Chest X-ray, PA view. Patient: 45 years old, sex F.
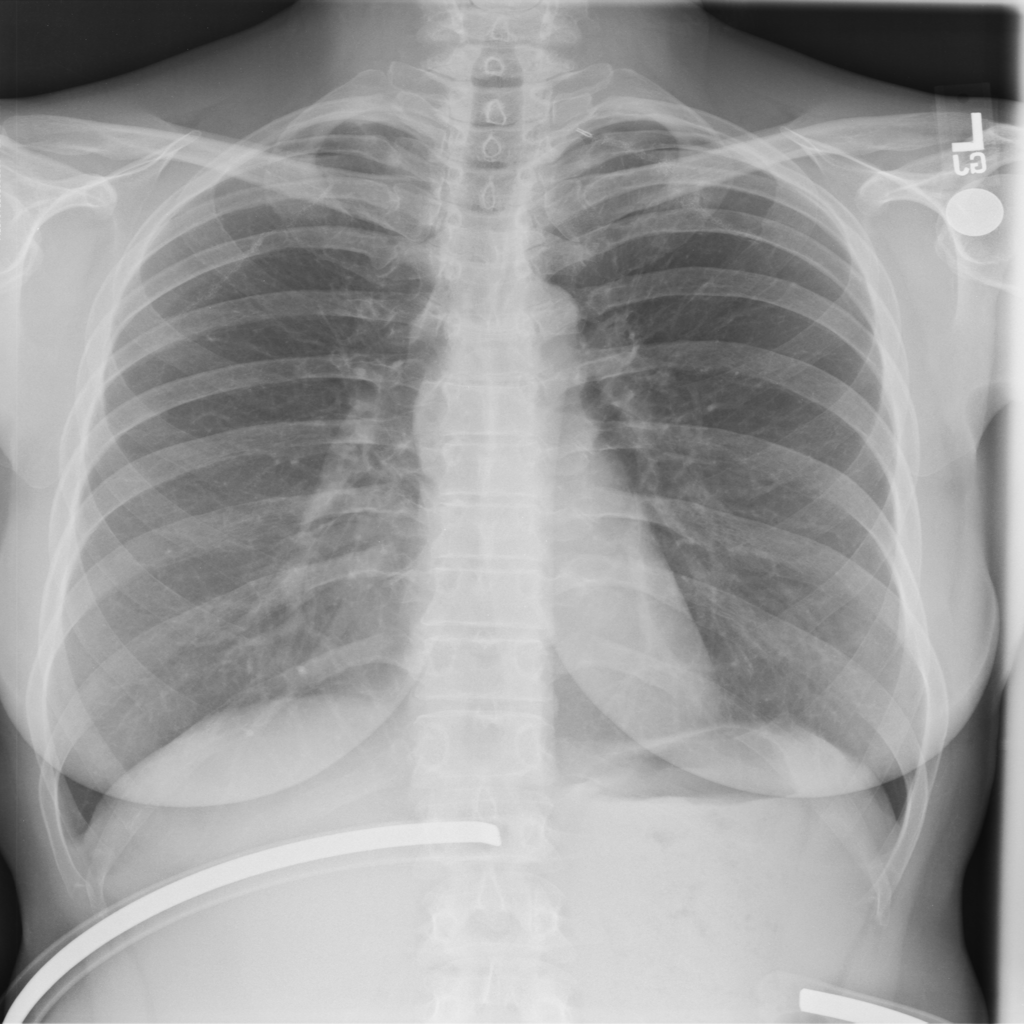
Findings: No Finding